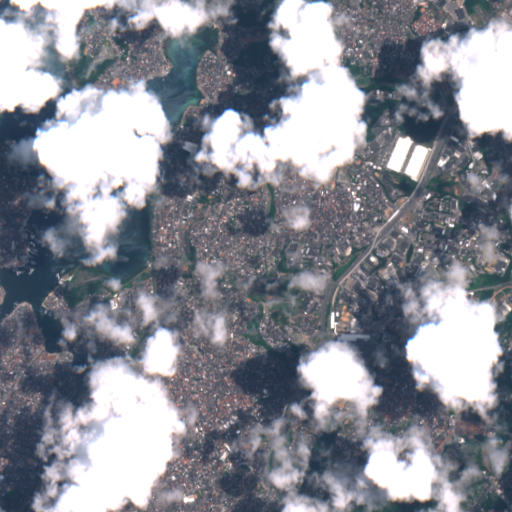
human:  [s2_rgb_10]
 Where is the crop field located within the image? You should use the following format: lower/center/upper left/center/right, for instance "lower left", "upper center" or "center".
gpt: The crop field is located in the center of the image.
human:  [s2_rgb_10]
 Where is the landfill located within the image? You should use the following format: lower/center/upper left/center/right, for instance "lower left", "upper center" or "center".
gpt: There is no landfill in the image.